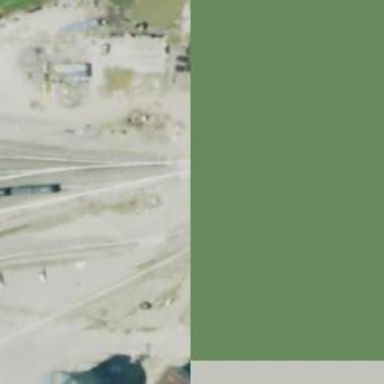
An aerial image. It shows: Railway spur service.